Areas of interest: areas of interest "Transportation stations"
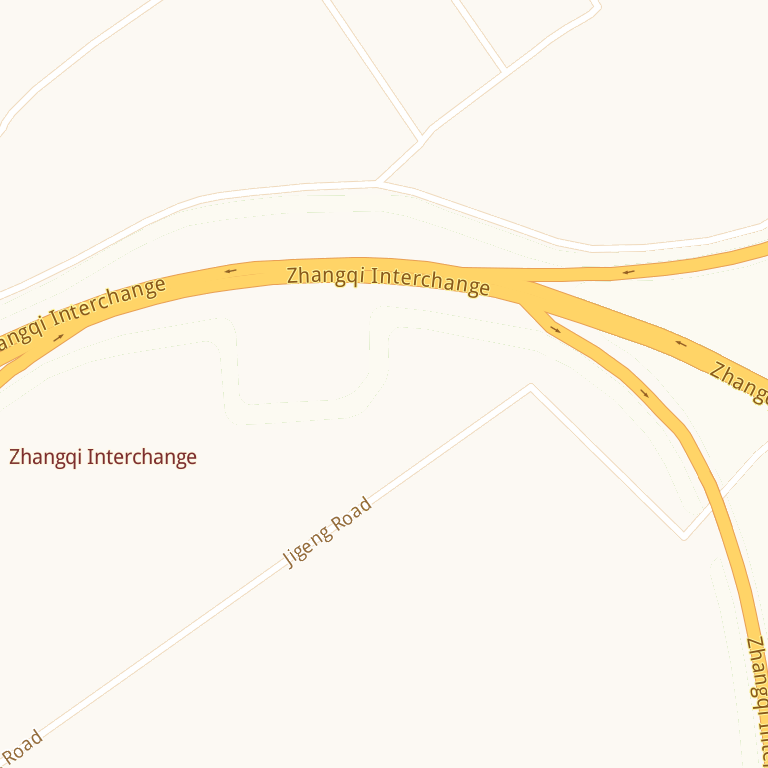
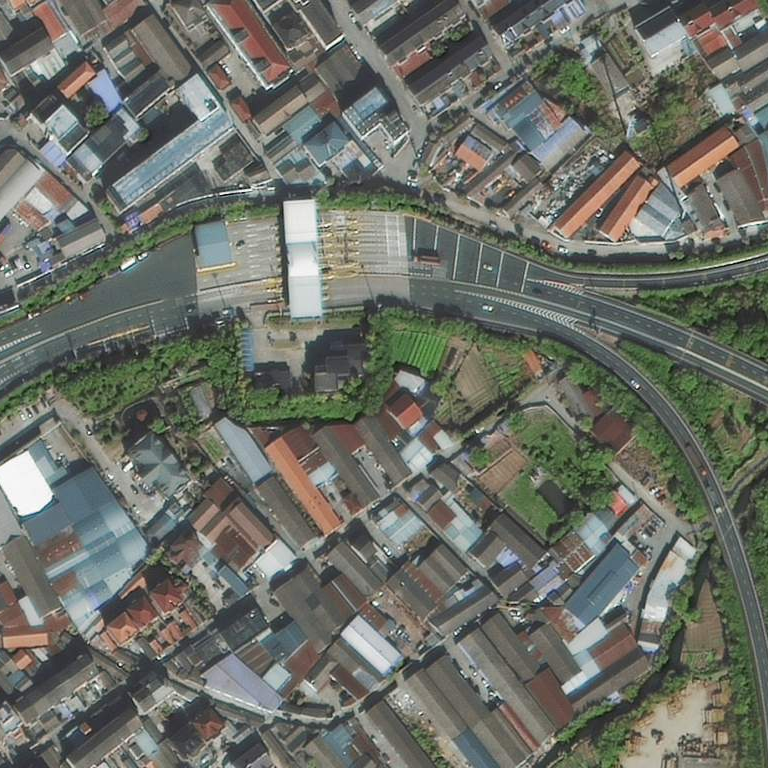